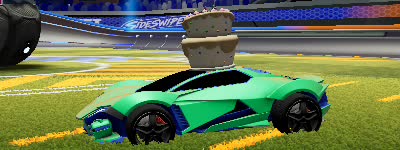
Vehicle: werewolf